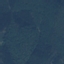
Label: Forest